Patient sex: M
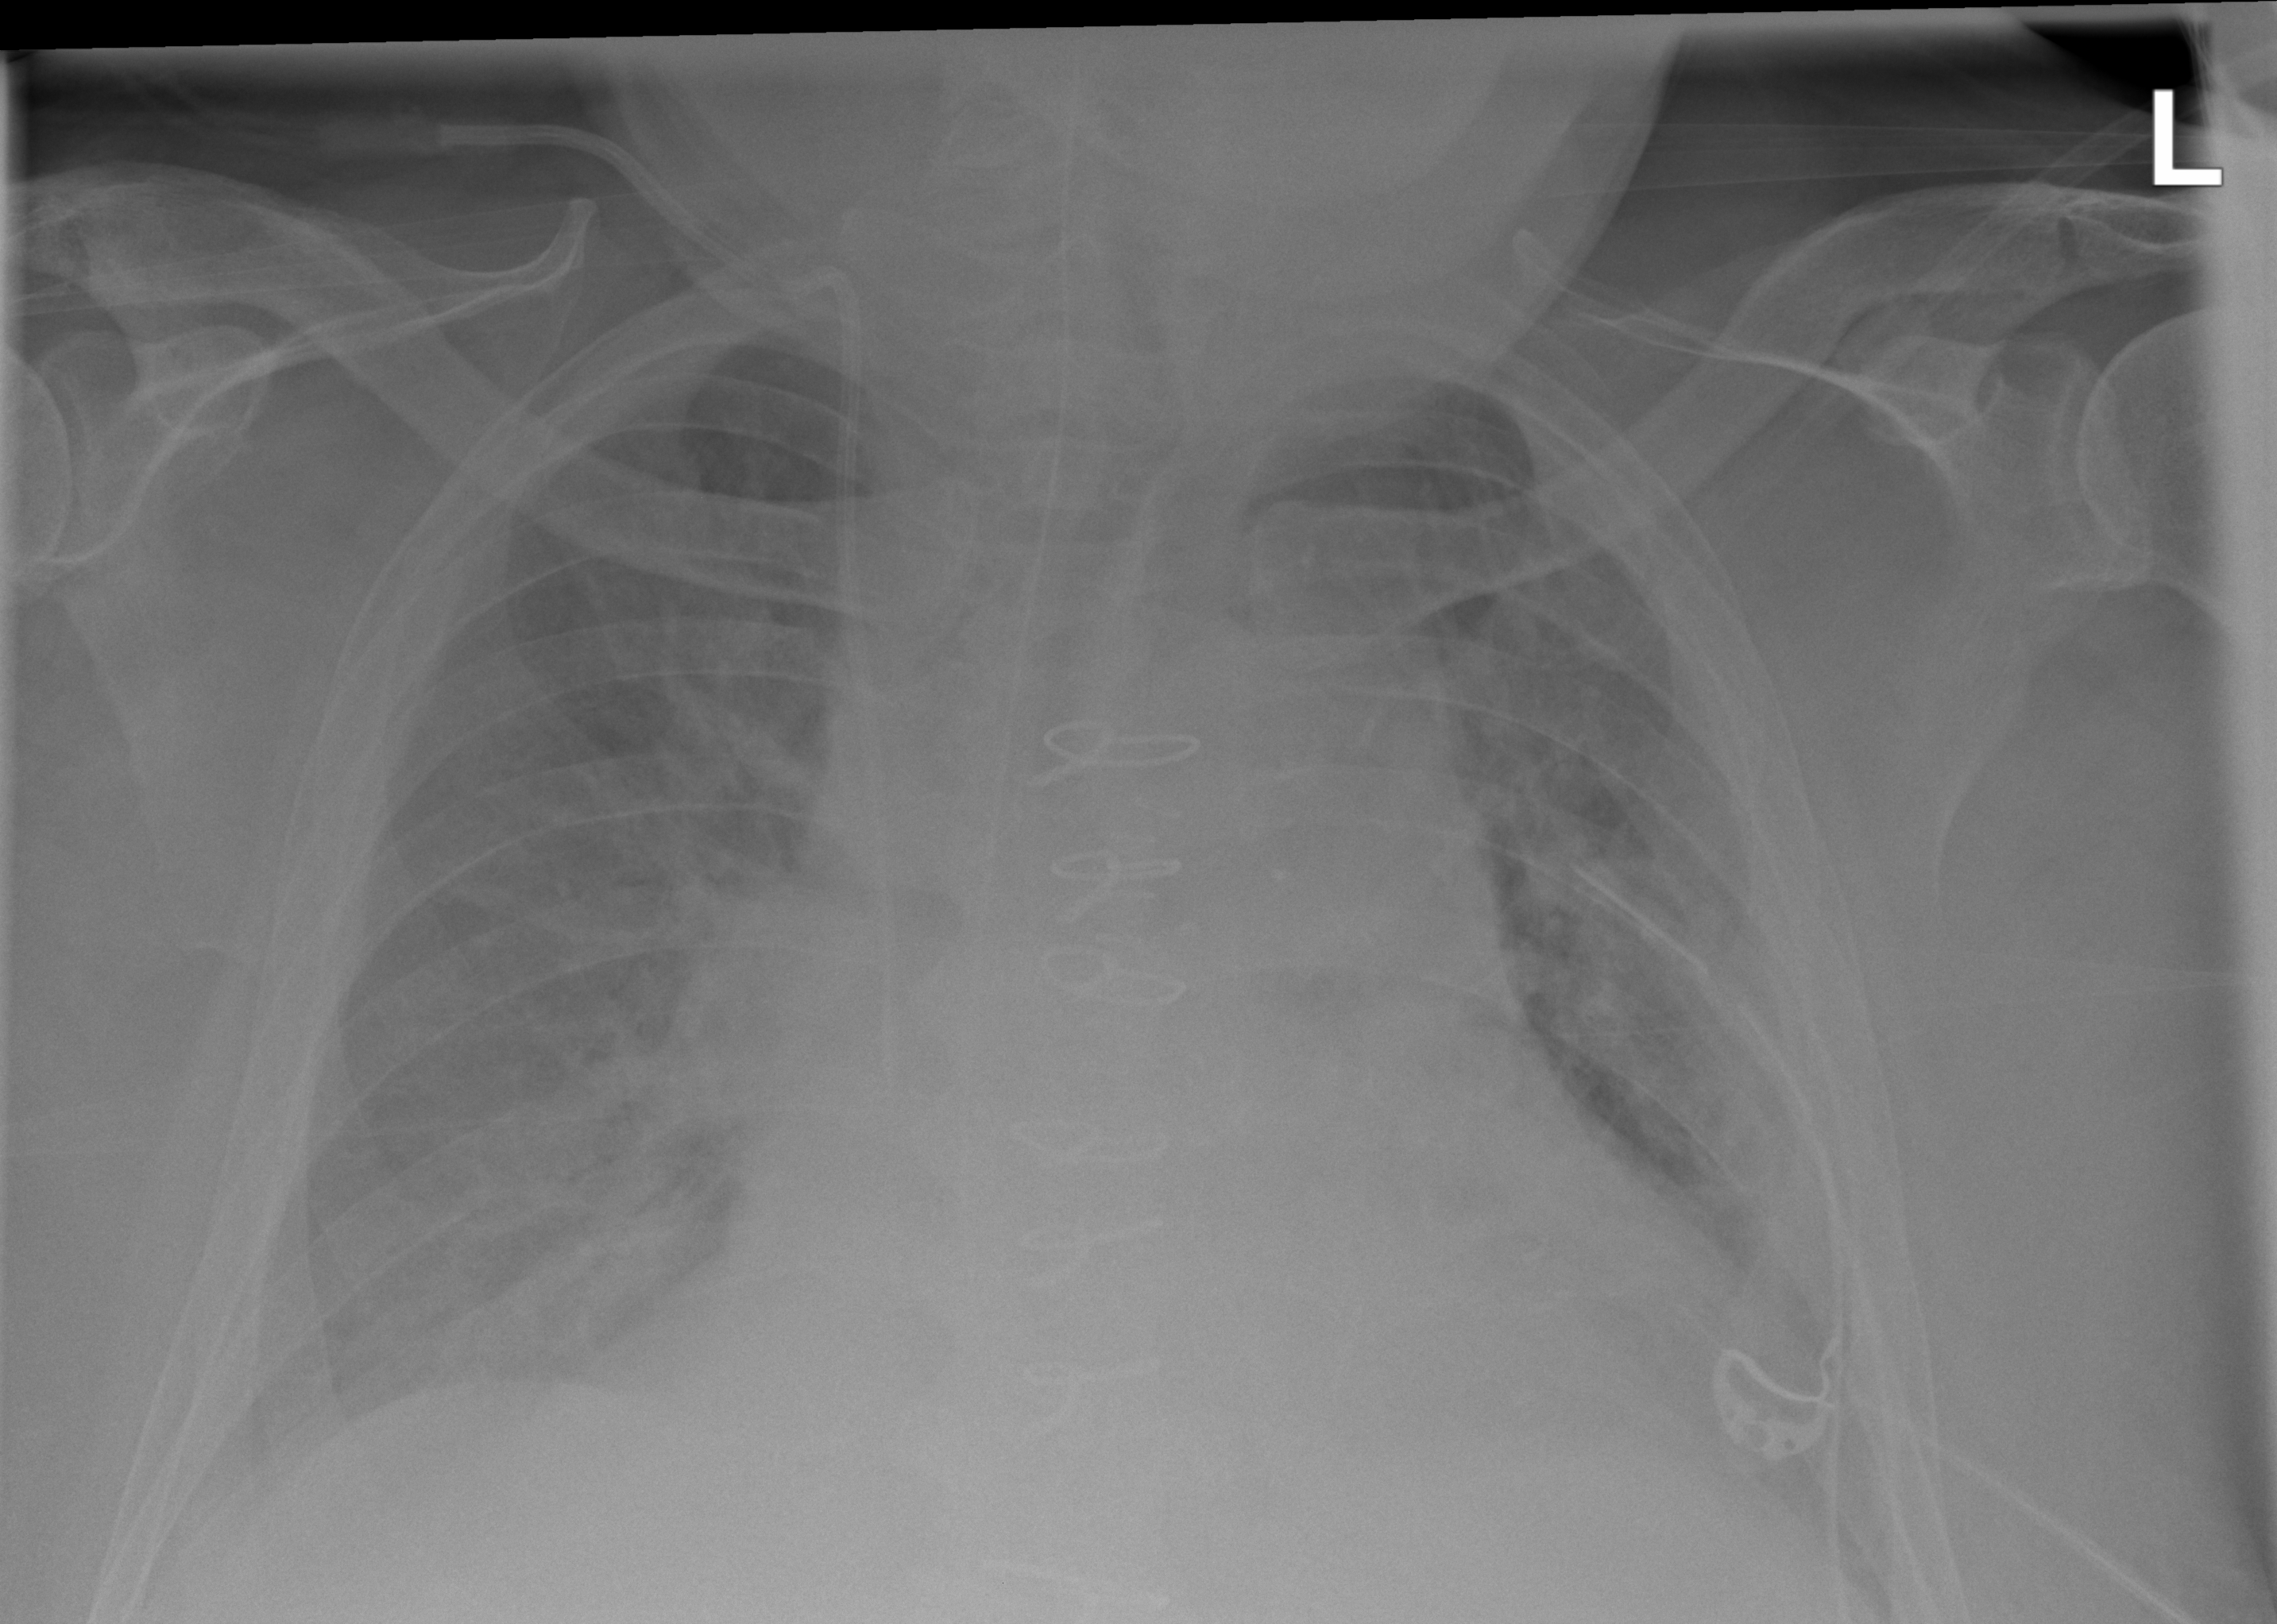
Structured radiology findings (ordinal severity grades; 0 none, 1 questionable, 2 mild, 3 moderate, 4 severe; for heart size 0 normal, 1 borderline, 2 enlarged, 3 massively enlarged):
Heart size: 2
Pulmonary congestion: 2
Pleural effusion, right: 0
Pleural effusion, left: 0
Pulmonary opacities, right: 2
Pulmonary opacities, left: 2
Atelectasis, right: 2
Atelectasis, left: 2